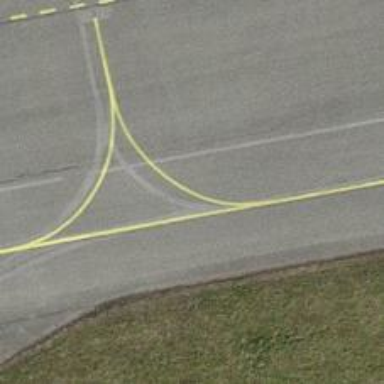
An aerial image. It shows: View of taxiway at the airport.